Field crop: maize
Growth stage: 2
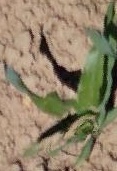
Species: maize